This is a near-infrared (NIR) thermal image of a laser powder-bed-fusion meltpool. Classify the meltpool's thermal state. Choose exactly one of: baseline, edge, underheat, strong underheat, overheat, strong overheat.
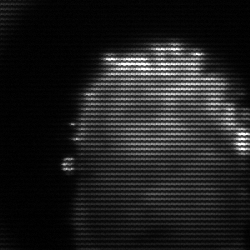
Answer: baseline